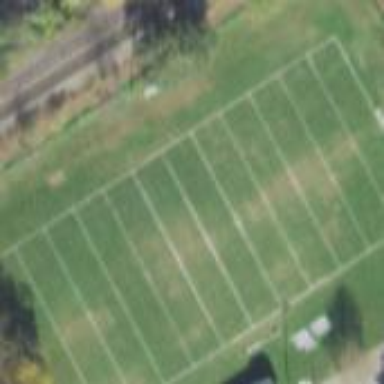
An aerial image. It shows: American football pitch for leisure and sport activities.